Question: I want to have this effect when I touch a menu item in it, it go backward or go back from where I touch it
like in this example

where the one in the left is a normal state, the right when I click in the right corner if the item.
any help !!
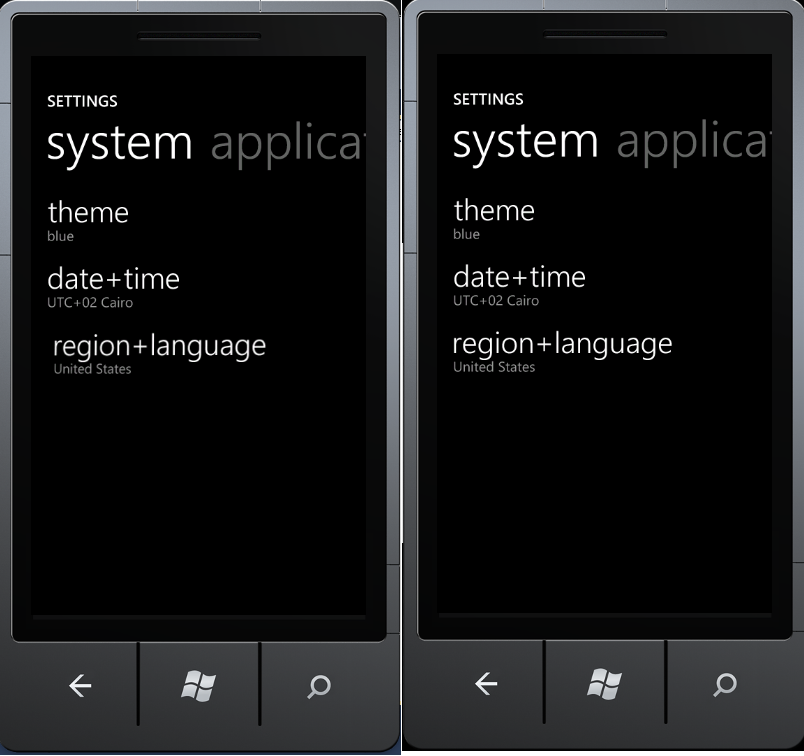
Answer: It's 'TiltEffect' from 'Silverlight Toolkit'. You can download it from codeplex